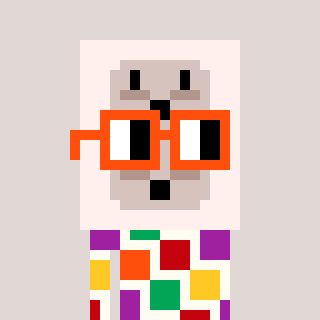
a pixel art character with square orange glasses, a outlet-shaped head and a grayscale-colored body on a warm background